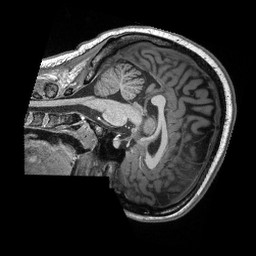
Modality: T1w
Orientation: sagittal
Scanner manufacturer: siemens
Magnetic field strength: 3 T
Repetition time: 2.3 s
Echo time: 0.00308 s